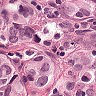
Metastatic tissue present: yes